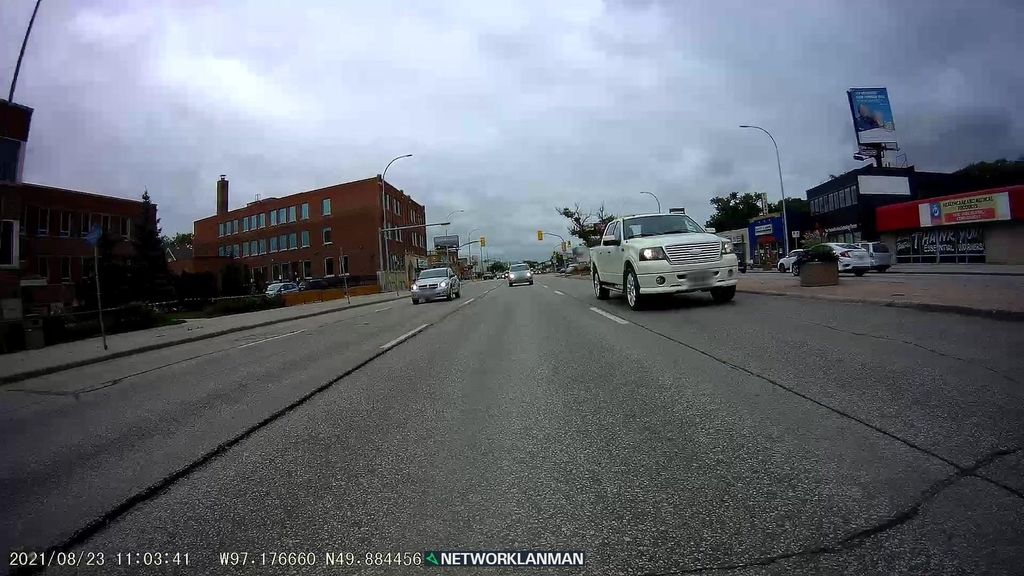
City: winnipeg